Question: I have the code downloaded from site: <URL>
But on the line:
'''
<com.threefiftynice.android.preference.ListPreferenceMultiSelect
'''
Is error code:
'''
Multiple annotations found at this line:
- error: No resource identifier found for attribute 'checkAll' in package
'com.threefiftynice.android'
- error: No resource identifier found for attribute 'separator' in package
'com.threefiftynice.android'
'''
This is XML with error:
'''
<?xml version="1.0" encoding="utf-8"?>
<PreferenceScreen android:key="prefKey"
xmlns:android="http://schemas.android.com/apk/res/android"
xmlns:threefiftyprefs="http://schemas.android.com/apk/res/com.threefiftynice.android">
<com.threefiftynice.android.preference.ListPreferenceMultiSelect
threefiftyprefs:checkAll="check" threefiftyprefs:separator="|"
android:defaultValue="#ALL#"
android:key="key"
android:title="Image folders to monitor" android:dialogTitle="Image folders to monitor"
android:summary="Specify which folders should be monitored for images"
android:entries="@array/typeOfPoints"
android:entryValues="@array/typeOfPointsID"/>
</PreferenceScreen>
'''
I know xmlns and the path to ListPreferenceMultiselect ist bad - but I tried a lot of possible paths and problem was with all of them (this is the original path from the site with original packages). This is my structure of the code
:

How should I set the path to make it work? Thank you very much.
After chanded it to 'xmlns:threefiftyprefs="schemas.android.com/apk/res-auto"' it does not write error in xml but it throws error on run:
> Uncaught handler: thread main exiting due to uncaught exception
java.lang.RuntimeException: Unable to start activity
ComponentInfo{goandknow.proximityalerts/goandknow.proximityalerts.EditPreferences}:
android.view.InflateException: Binary XML file line #24: Error
inflating class
com.threefiftynice.android.preference.ListPreferenceMultiSelect at
android.app.ActivityThread.performLaunchActivity(ActivityThread.java:2268)
at
android.app.ActivityThread.handleLaunchActivity(ActivityThread.java:2284)
at android.app.ActivityThread.access$1800(ActivityThread.java:112)
at
android.app.ActivityThread$H.handleMessage(ActivityThread.java:1692)
at android.os.Handler.dispatchMessage(Handler.java:99) at
android.os.Looper.loop(Looper.java:123) at
android.app.ActivityThread.main(ActivityThread.java:3948) at
java.lang.reflect.Method.invokeNative(Native Method) at
java.lang.reflect.Method.invoke(Method.java:521) at
com.android.internal.os.ZygoteInit$MethodAndArgsCaller.run(ZygoteInit.java:782)
at com.android.internal.os.ZygoteInit.main(ZygoteInit.java:540) at
dalvik.system.NativeStart.main(Native Method) Caused by:
android.view.InflateException: Binary XML file line #24: Error
inflating class
com.threefiftynice.android.preference.ListPreferenceMultiSelect at
android.preference.GenericInflater.createItemFromTag(GenericInflater.java:441)
at
android.preference.GenericInflater.rInflate(GenericInflater.java:481)
at
android.preference.GenericInflater.rInflate(GenericInflater.java:493)
at
android.preference.GenericInflater.inflate(GenericInflater.java:326)
at
android.preference.GenericInflater.inflate(GenericInflater.java:263)
at
android.preference.PreferenceManager.inflateFromResource(PreferenceManager.java:250)
at
android.preference.PreferenceActivity.addPreferencesFromResource(PreferenceActivity.java:253)
at
goandknow.proximityalerts.EditPreferences.onCreate(EditPreferences.java:24)
at
android.app.Instrumentation.callActivityOnCreate(Instrumentation.java:1123)
at
android.app.ActivityThread.performLaunchActivity(ActivityThread.java:2231)
... 11 more
This is line 24:
> com.threefiftynice.android.preference.ListPreferenceMultiSelect
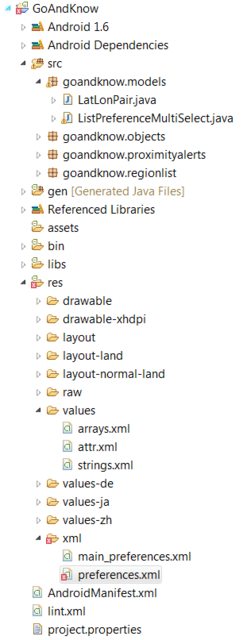
Answer: change the line
'xmlns:threefiftyprefs="http://schemas.android.com/apk/res/com.threefiftynice.android"'
to
'xmlns:threefiftyprefs="http://schemas.android.com/apk/res-auto"'